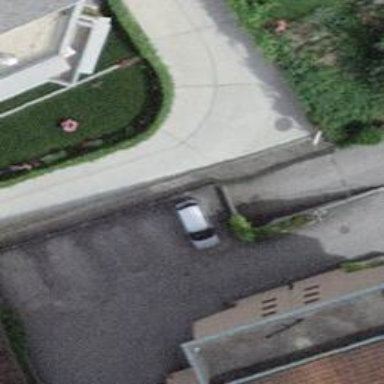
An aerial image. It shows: Parking area.